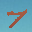
Label: 7